Question: What is the offer?
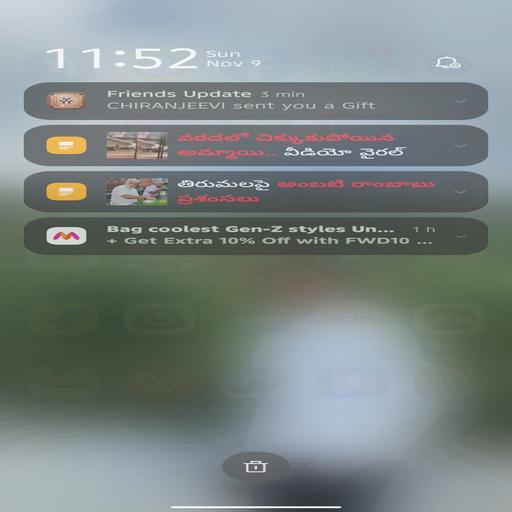
Answer: Extra 10%